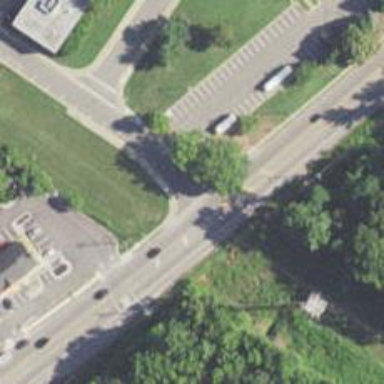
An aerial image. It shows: Unmarked crossing on the road.